Field crop: tomato
Growth stage: 1
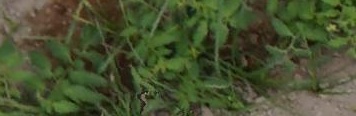
Species: tomato